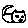
Label: cat